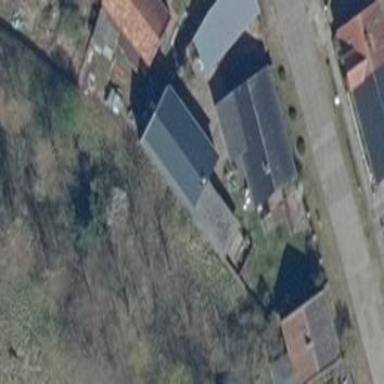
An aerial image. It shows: Simple house.